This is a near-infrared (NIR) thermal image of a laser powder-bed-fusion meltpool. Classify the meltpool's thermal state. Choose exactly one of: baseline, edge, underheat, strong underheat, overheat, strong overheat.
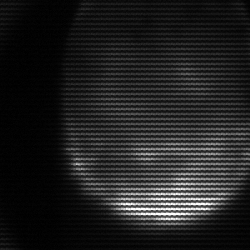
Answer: edge